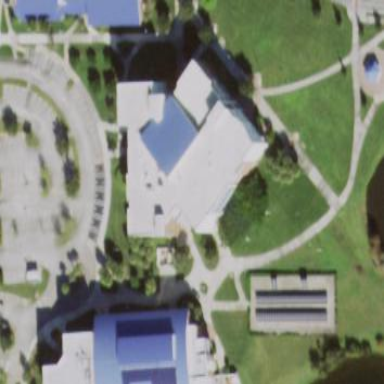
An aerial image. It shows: College building.